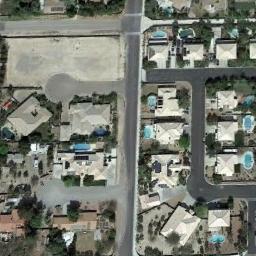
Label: medium_residential